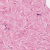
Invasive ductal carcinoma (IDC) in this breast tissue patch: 0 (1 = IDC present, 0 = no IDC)